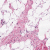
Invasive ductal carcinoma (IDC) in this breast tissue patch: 0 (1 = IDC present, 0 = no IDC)